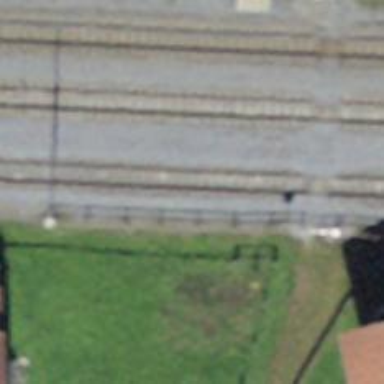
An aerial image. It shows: Narrow-gauge railway yard with electrified contact lines.